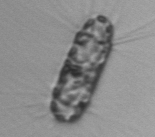
Label: Corethron_hystrix